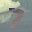
Label: 7